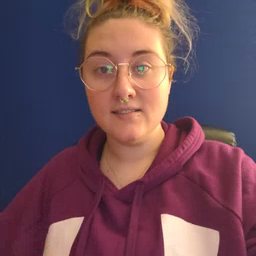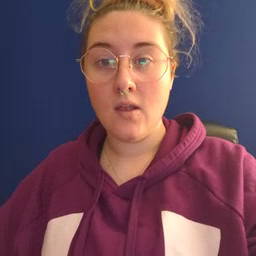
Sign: wake